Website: apple
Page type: address-validator
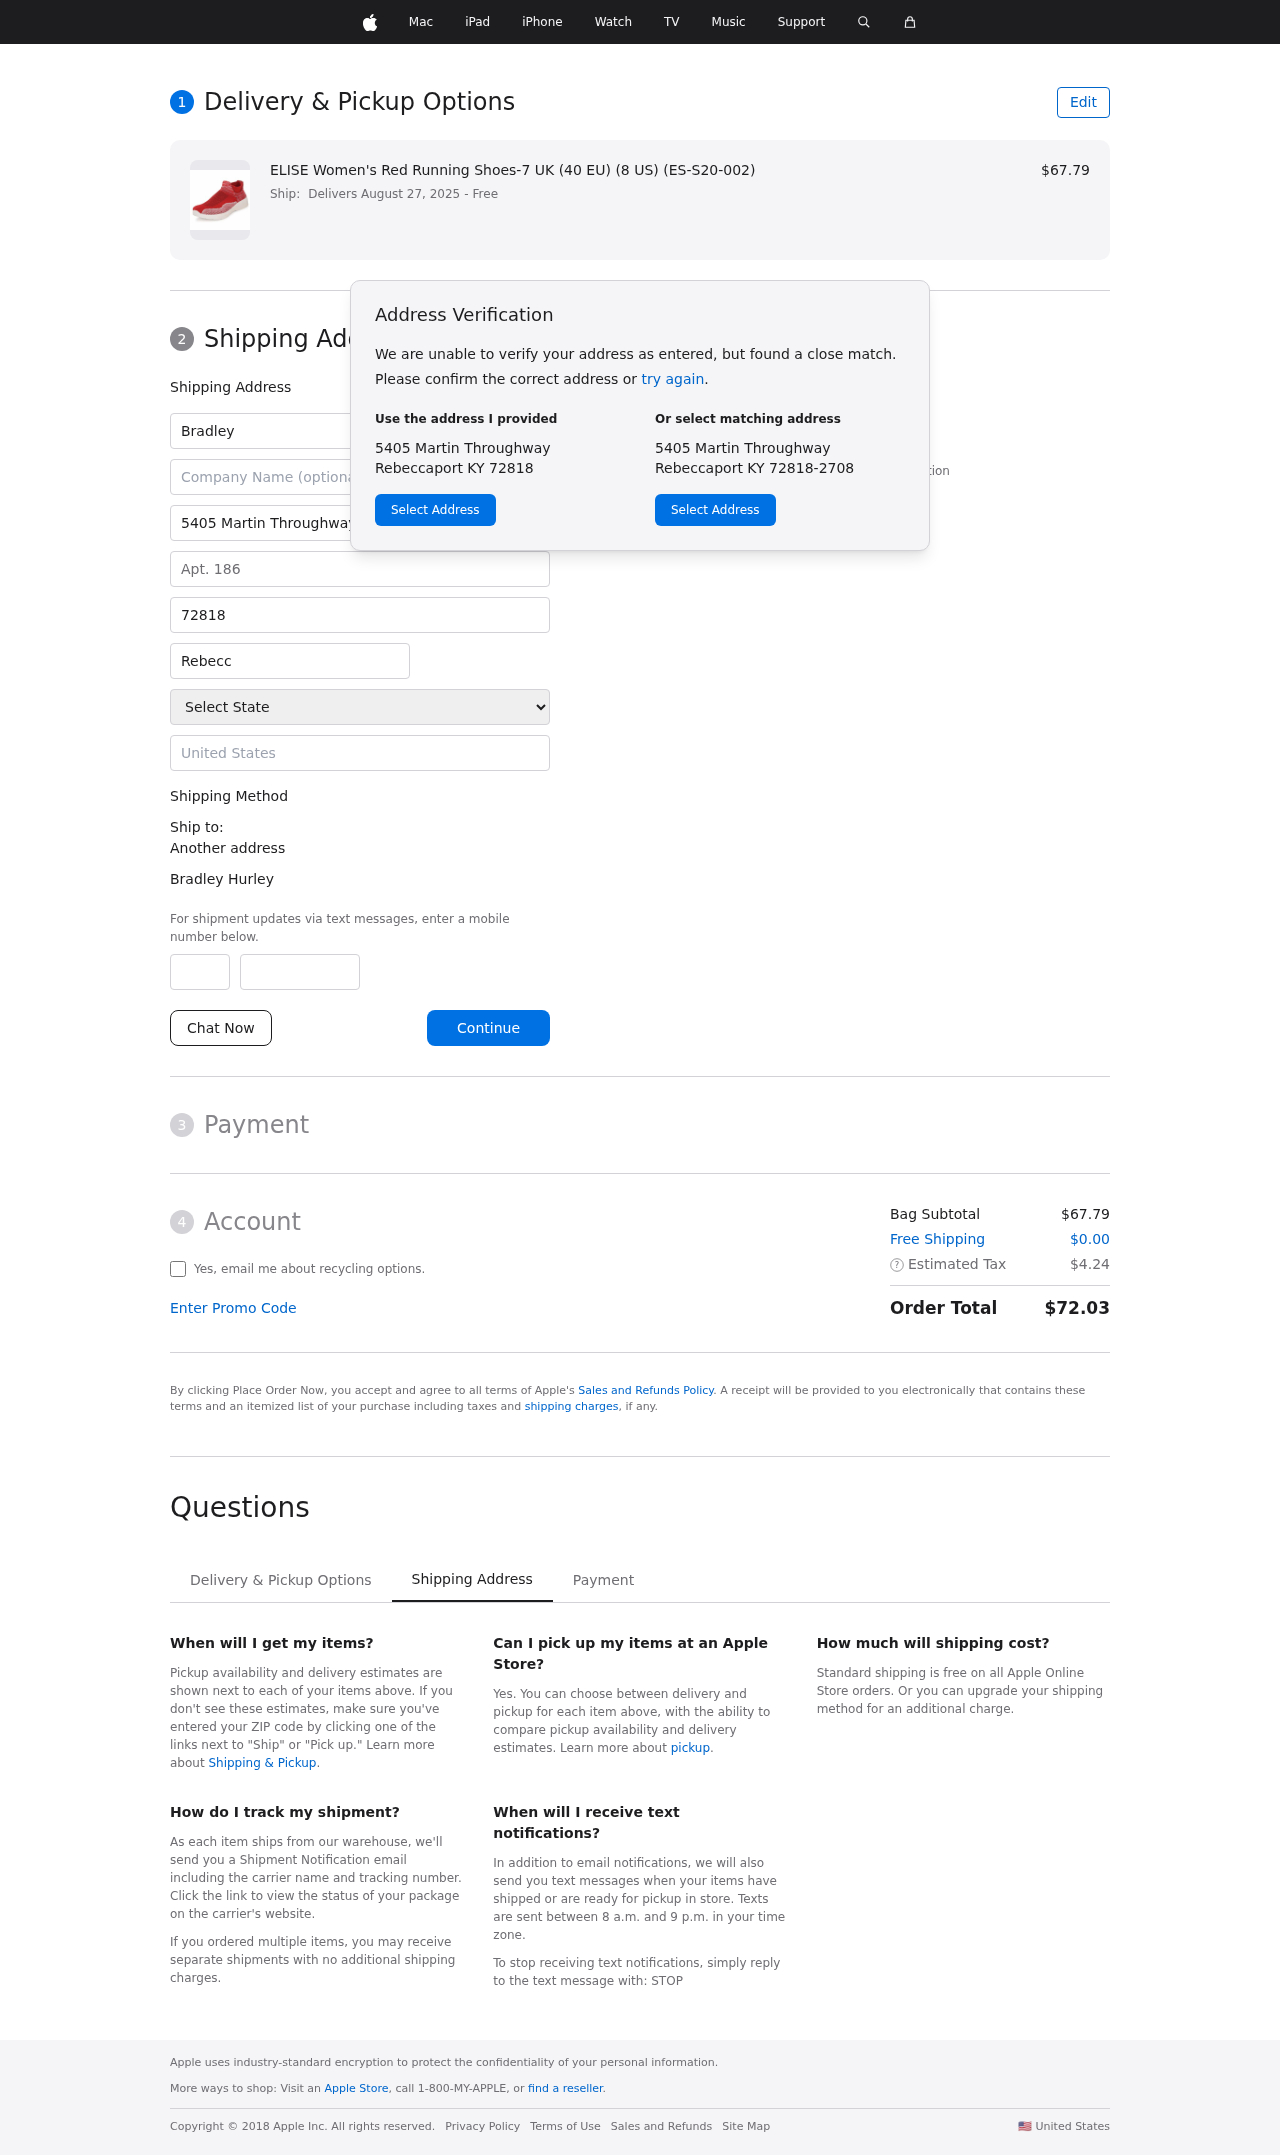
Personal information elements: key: PII_CITY
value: Rebeccaport
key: PII_COUNTRY
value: United States
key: PII_FIRSTNAME
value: Bradley
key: PII_FULLNAME
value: Bradley Hurley
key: PII_LASTNAME
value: Hurley
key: PII_PHONE_AREA
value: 976
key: PII_PHONE_SUFFIX
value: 5223
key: PII_POSTCODE
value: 72818
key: PII_STATE
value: Kentucky
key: PII_STREET
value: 5405 Martin Throughway
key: PII_STREET2
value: Apt. 186
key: PII_CITY_STATE_ZIP
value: Rebeccaport KY 72818
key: PII_STATE_ABBR
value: KY
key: PII_POSTCODE_FULL
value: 72818
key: PII_POSTCODE_NUMERIC
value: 72818
Product elements: key: PRODUCT1_NAME
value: ELISE Women's Red Running Shoes-7 UK (40 EU) (8 US) (ES-S20-002)
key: PRODUCT1_PRICE
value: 67.79
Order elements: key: ORDER_DELIVERY_DATE
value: Delivers August 27, 2025
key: ORDER_SUBTOTAL
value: $67.79
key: ORDER_SHIPPING_COST
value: $0.00
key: ORDER_TAX
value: $4.24
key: ORDER_TOTAL
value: $72.03